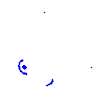
Particle: kaon